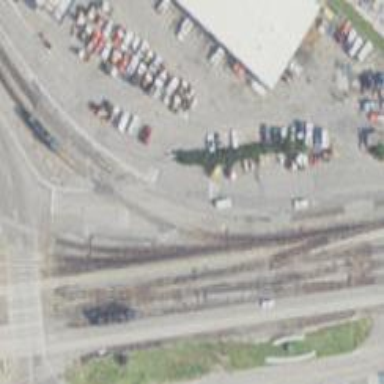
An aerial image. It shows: Railway track.